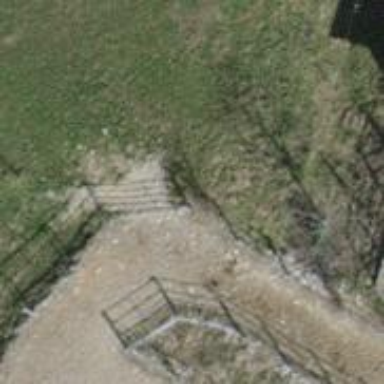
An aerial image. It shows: Fence.